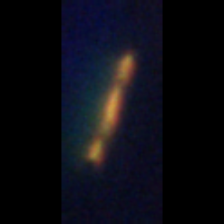
Taxon: Psuedo-nitzschia
Group: Diatoms